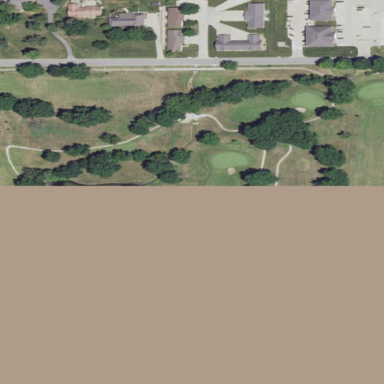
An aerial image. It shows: Golf course.